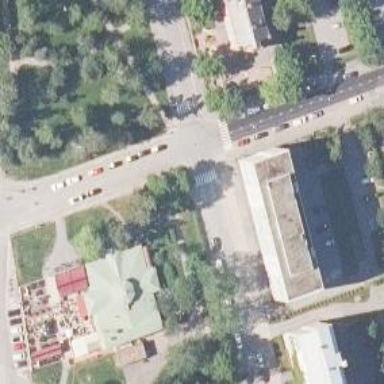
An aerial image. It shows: Unmarked crossing on the road.